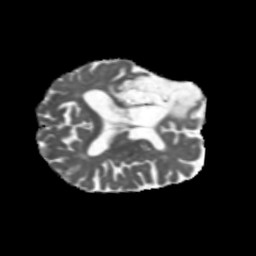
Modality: MD
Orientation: axial
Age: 71
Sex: female
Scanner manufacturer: siemens
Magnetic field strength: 3 T
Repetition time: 5.47 s
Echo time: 0.0854 s